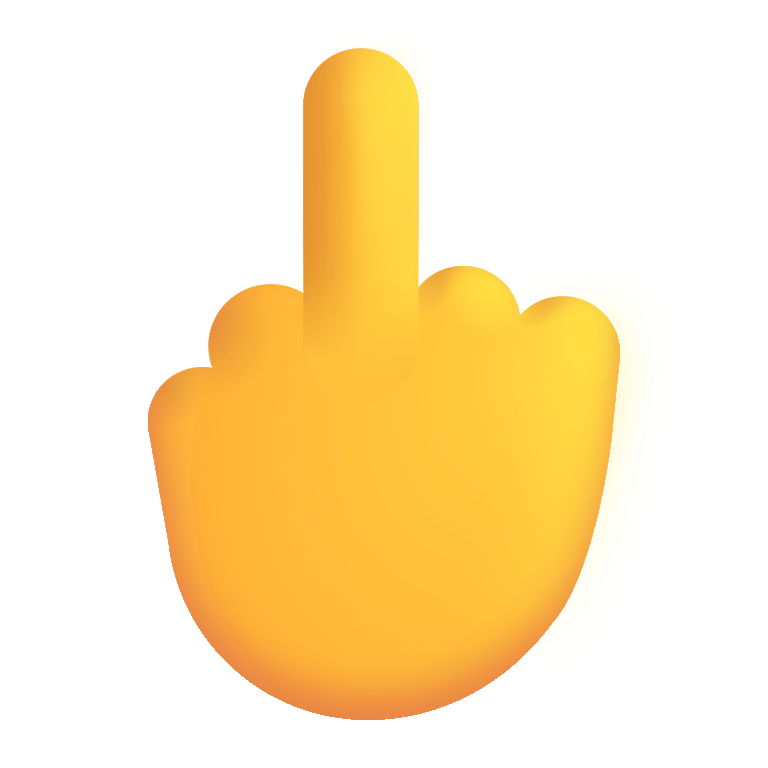
middle finger color default